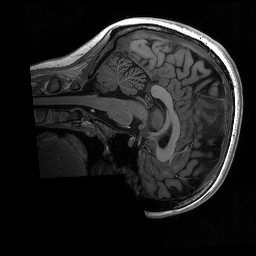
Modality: T1w
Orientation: sagittal
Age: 26
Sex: female
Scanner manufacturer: siemens
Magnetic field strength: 3 T
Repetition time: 2.3 s
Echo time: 0.00298 s